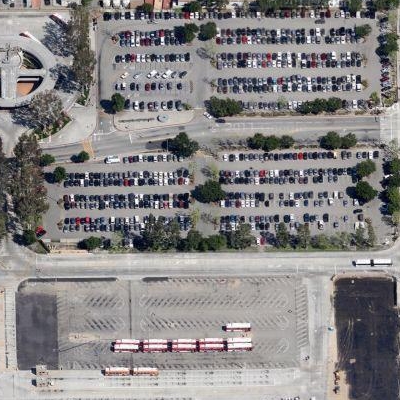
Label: gParking